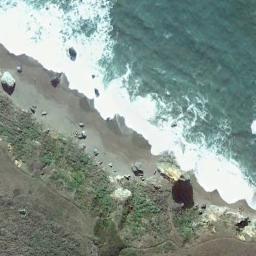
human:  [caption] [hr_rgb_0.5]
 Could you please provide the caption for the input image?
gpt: The curved border between the bluish sea and the coast .

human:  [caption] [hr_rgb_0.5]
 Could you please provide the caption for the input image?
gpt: The beach with brown sand and some items on the beach .

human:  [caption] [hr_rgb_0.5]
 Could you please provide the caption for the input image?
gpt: There are white waves near the beach .

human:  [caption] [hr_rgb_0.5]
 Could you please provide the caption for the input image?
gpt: The green oceans and stone and shadow .

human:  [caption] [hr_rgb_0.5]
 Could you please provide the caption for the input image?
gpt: Many stones of different sizes are on the beach .